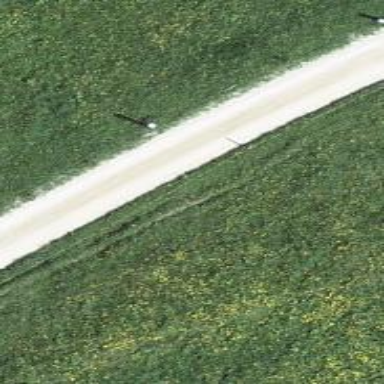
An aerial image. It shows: Unpaved track with grade2 tracktype.